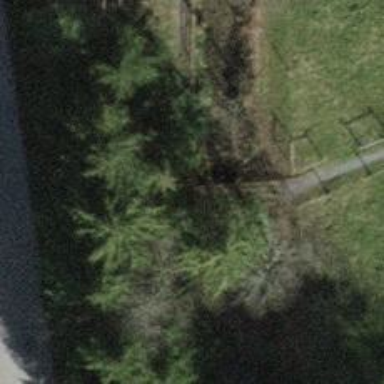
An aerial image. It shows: Dirt footway bridge.